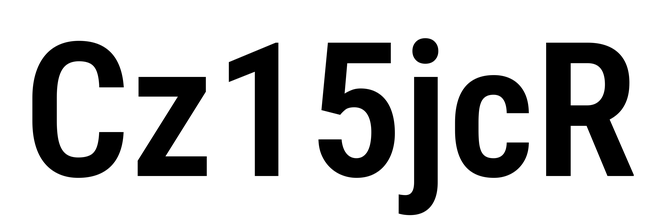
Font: Roboto_Condensed_SemiBold